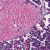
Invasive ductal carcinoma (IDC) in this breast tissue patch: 0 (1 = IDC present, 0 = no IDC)